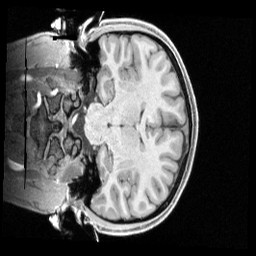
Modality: T1w
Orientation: coronal
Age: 19
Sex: female
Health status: healthy
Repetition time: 2.4 s
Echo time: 0.00222 s